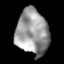
Tissue: lung
Cell type: Epithelial cells
Senescence score: 0.1537
Nuclear area (px): 1437
Mean DAPI intensity: 153.731